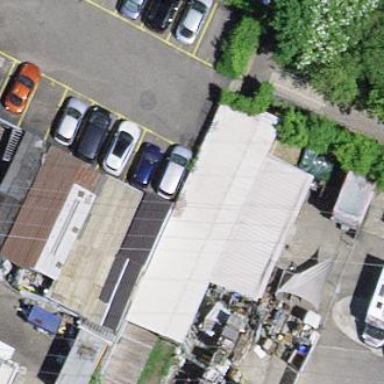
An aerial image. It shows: Shed.